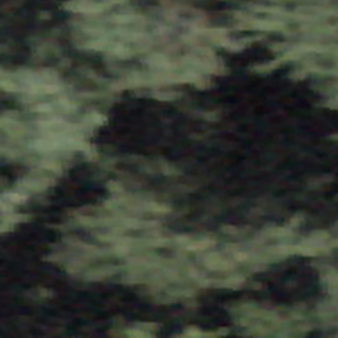
Label: other